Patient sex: M
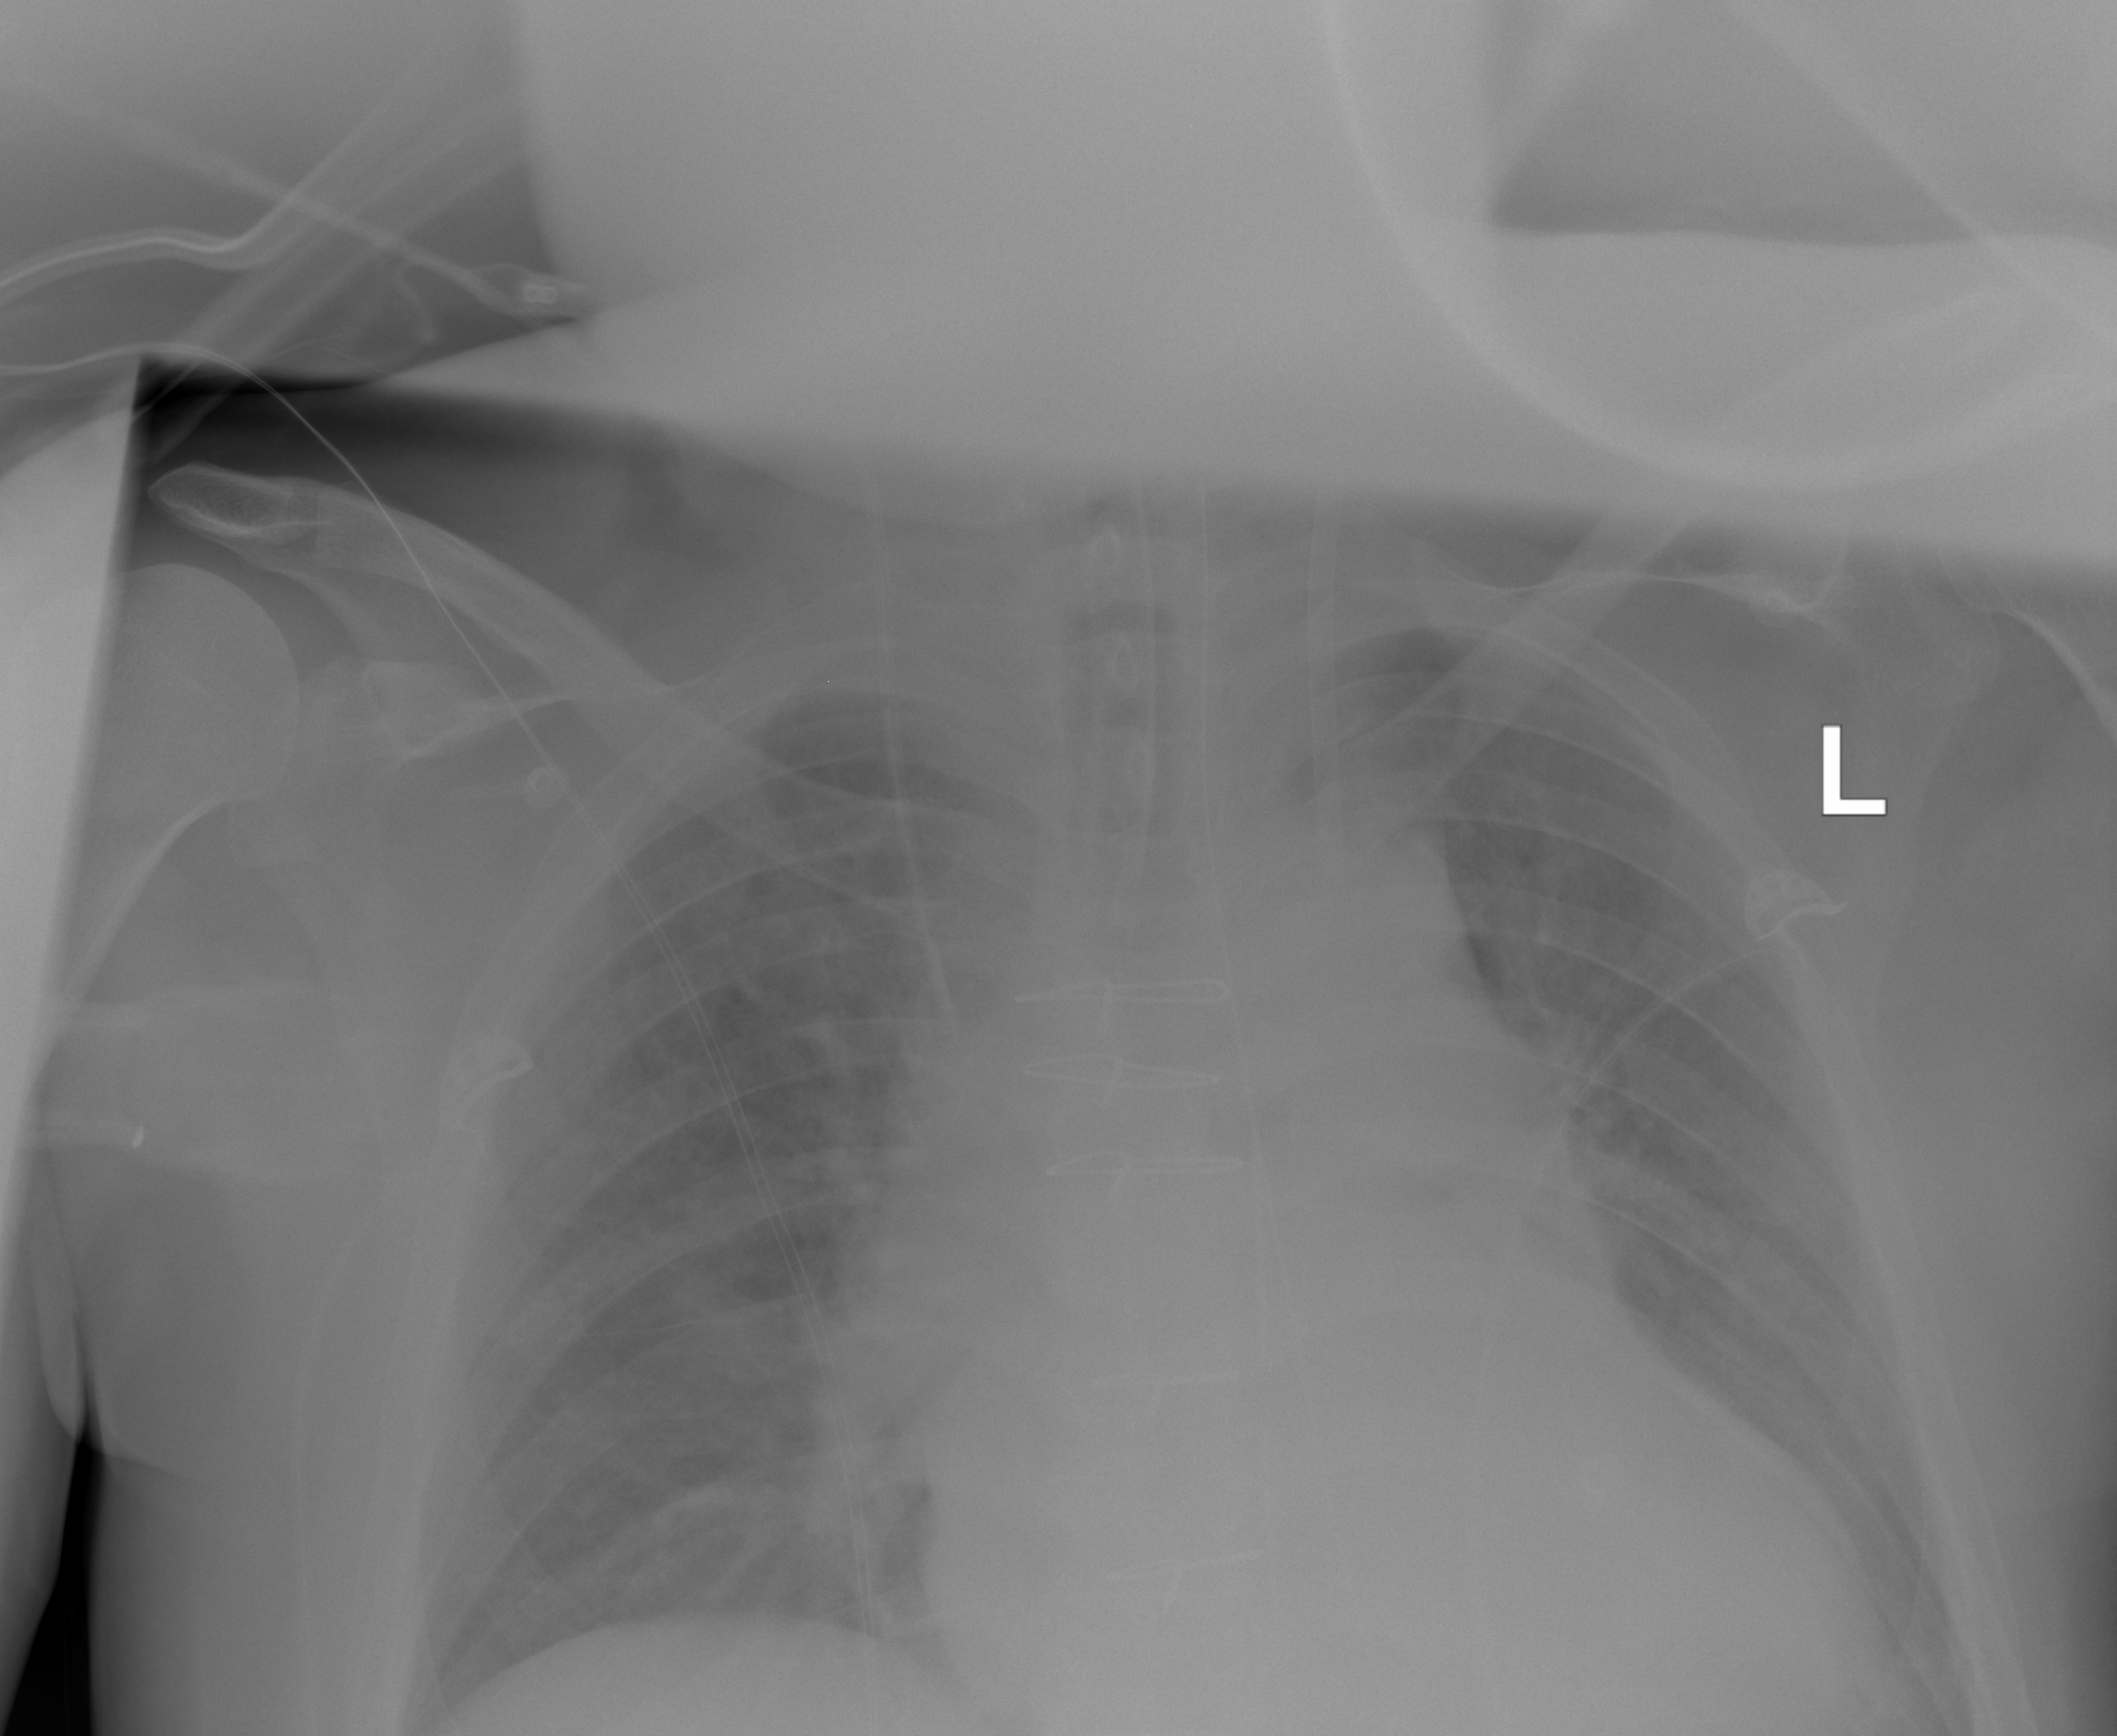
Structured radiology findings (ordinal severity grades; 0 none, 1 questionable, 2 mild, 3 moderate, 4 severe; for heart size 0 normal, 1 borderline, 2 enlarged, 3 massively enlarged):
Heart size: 2
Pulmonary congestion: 2
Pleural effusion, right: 0
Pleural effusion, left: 0
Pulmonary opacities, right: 0
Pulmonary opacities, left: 0
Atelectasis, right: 0
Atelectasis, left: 1